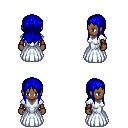
a pixel art fantasy rpg character, female body template, human, dark skin, underdress, metal pants, blue unkempt hairstyle, cloth bracers, four views (front, back, left, right), 2x2 character sprite sheet, small pixel art, hard edges, no anti-aliasing